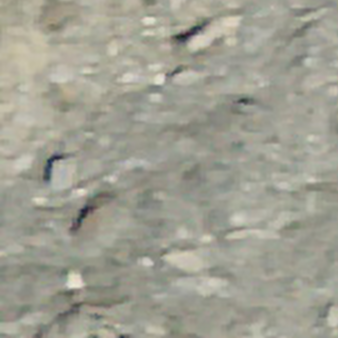
Label: other